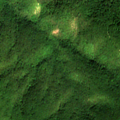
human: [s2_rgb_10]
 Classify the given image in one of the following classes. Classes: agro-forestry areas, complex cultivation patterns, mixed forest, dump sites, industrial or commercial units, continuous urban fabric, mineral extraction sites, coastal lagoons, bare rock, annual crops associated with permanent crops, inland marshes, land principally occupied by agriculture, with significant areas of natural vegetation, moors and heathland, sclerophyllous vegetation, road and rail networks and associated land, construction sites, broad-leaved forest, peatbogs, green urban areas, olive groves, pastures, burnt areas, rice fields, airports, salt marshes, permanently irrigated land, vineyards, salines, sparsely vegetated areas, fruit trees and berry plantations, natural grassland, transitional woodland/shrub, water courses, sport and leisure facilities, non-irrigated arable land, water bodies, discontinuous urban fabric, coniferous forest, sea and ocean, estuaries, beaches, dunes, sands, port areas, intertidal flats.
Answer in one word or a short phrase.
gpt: broad-leaved forest, mixed forest